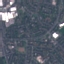
Land use / land cover: Residential